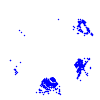
Particle: pion